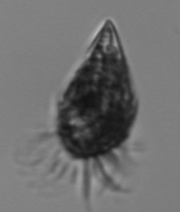
Label: Strombidium_wulffi